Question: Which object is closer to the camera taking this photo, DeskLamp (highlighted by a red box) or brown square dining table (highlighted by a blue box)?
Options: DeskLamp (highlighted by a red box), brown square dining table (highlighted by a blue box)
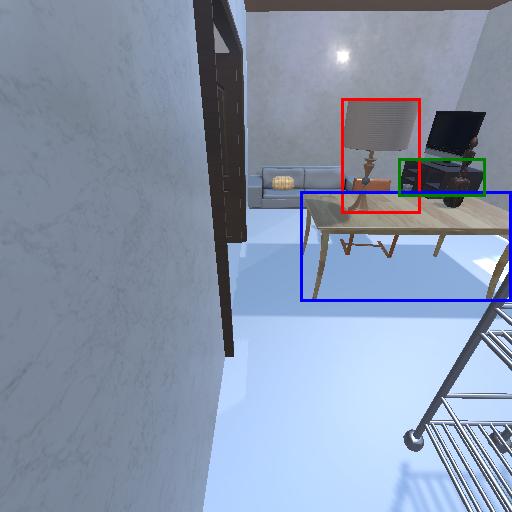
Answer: DeskLamp (highlighted by a red box)